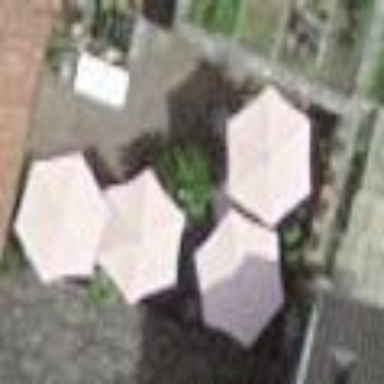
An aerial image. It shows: Outdoor seating area for leisure.